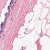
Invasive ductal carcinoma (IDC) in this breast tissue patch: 0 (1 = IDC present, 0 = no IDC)